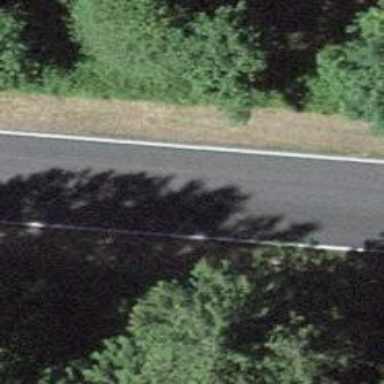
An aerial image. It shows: Tertiary road.